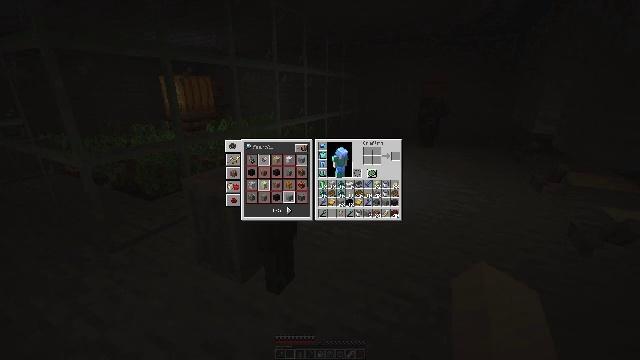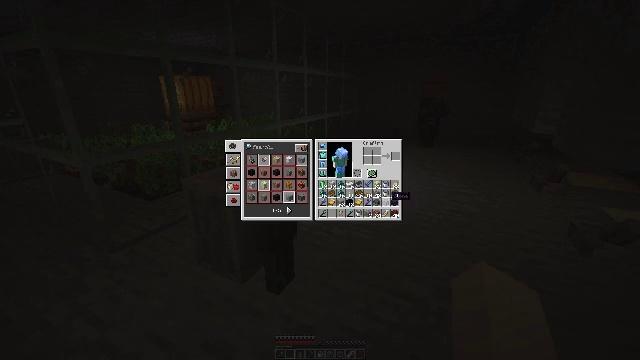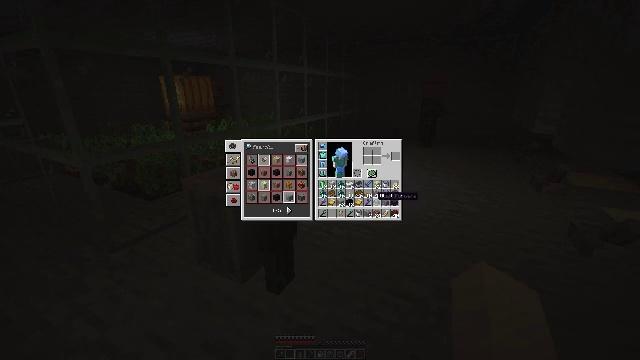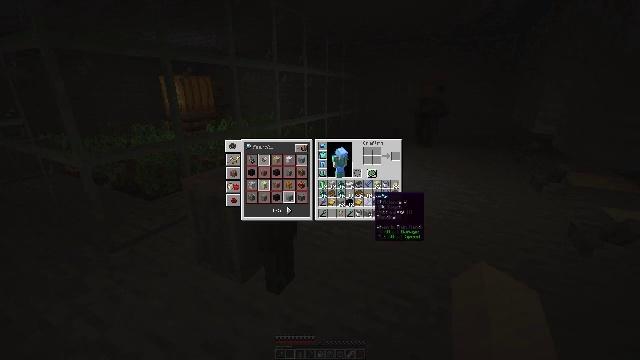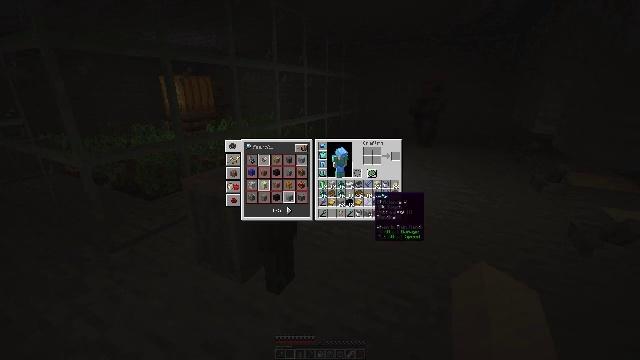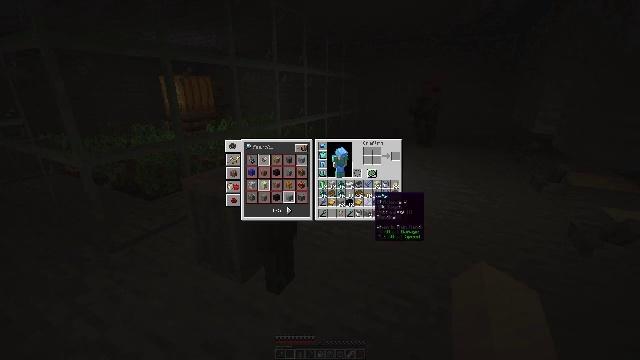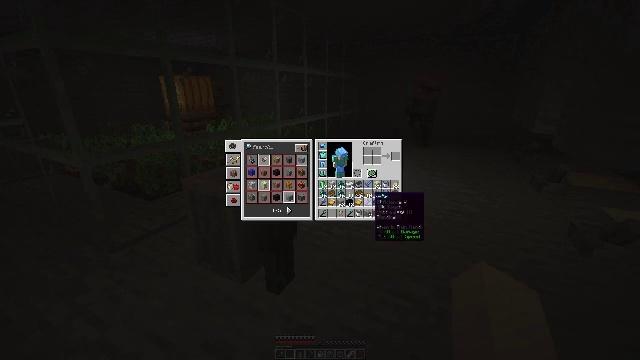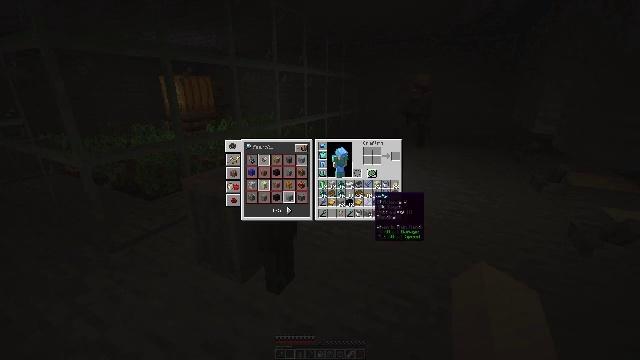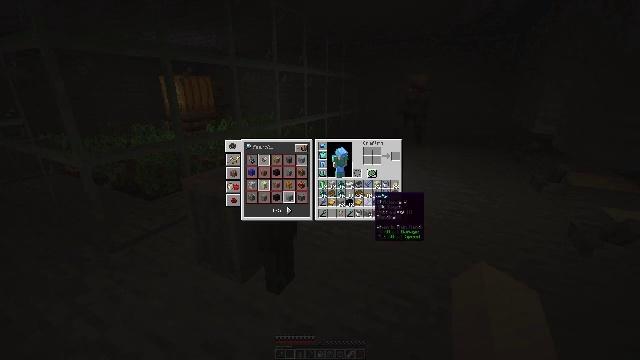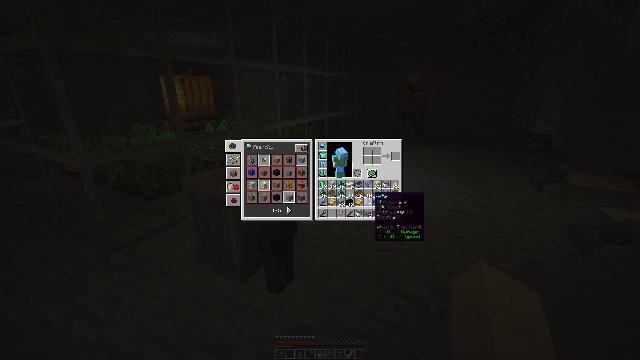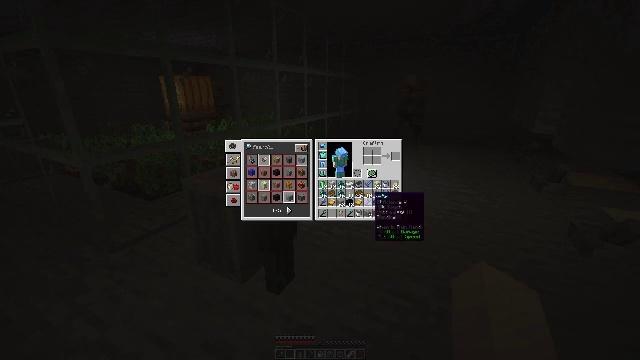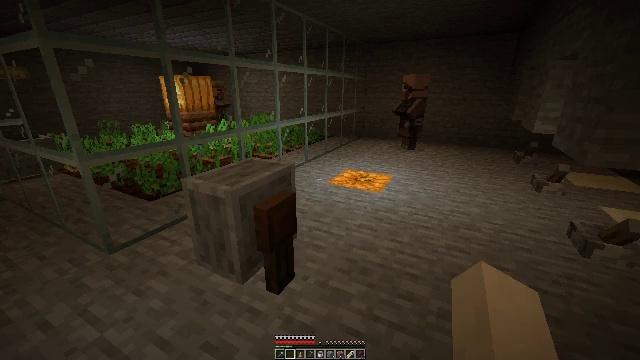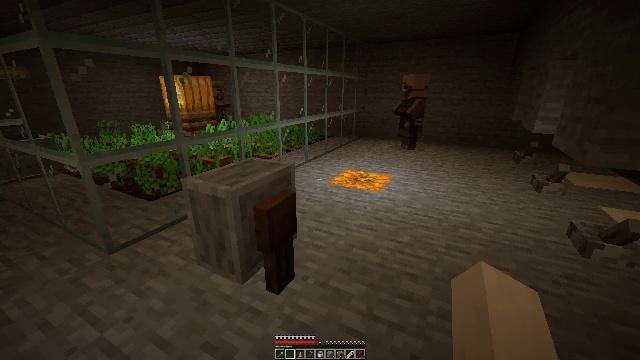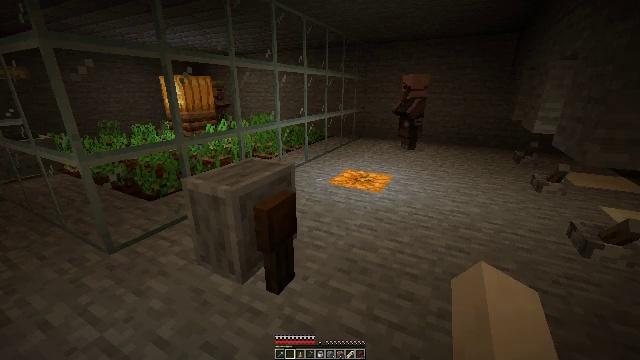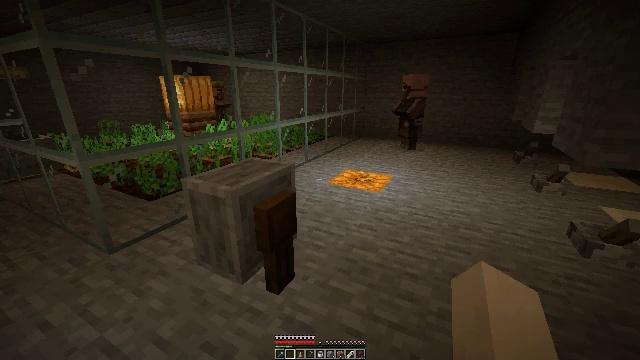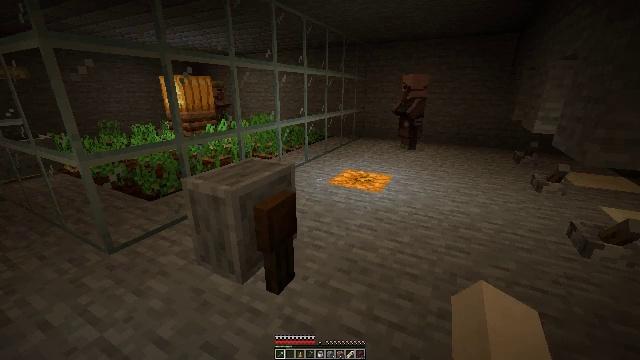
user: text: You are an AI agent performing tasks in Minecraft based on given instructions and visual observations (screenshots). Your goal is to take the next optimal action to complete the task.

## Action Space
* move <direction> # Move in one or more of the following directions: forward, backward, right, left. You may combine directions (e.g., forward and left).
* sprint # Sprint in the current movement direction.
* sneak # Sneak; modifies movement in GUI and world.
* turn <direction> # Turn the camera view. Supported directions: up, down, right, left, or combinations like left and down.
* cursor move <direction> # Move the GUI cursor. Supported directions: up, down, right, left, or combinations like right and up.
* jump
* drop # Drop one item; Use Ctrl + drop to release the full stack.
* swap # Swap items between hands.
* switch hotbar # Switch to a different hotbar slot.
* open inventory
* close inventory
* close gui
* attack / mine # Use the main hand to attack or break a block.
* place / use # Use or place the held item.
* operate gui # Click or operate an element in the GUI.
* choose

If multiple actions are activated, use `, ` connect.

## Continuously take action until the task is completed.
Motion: motion action
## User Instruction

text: Remove the grindstone from its place.
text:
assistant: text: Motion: turn left
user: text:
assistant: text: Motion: turn left
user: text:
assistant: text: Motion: turn left
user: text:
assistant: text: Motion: no_op
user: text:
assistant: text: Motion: no_op
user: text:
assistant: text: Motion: no_op
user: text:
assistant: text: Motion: no_op
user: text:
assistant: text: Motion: no_op
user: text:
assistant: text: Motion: no_op
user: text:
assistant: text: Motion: no_op
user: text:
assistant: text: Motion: close inventory
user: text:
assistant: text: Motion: close inventory
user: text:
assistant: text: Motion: close inventory
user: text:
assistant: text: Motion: close inventory
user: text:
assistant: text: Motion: switch to hotbar 1, close inventory
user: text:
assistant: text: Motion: switch to hotbar 1
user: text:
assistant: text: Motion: no_op
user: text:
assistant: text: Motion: no_op
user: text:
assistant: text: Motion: no_op
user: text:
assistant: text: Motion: no_op
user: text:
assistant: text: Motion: no_op
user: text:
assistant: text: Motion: no_op
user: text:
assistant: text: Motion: no_op
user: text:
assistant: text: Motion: no_op
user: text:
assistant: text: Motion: no_op
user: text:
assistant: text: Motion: no_op
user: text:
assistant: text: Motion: no_op
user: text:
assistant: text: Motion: open inventory
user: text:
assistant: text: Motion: open inventory
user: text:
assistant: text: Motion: open inventory